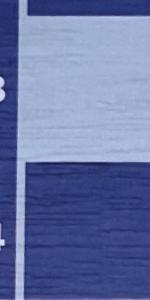
Label: Empty